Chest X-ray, PA view. Patient: 66 years old, sex M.
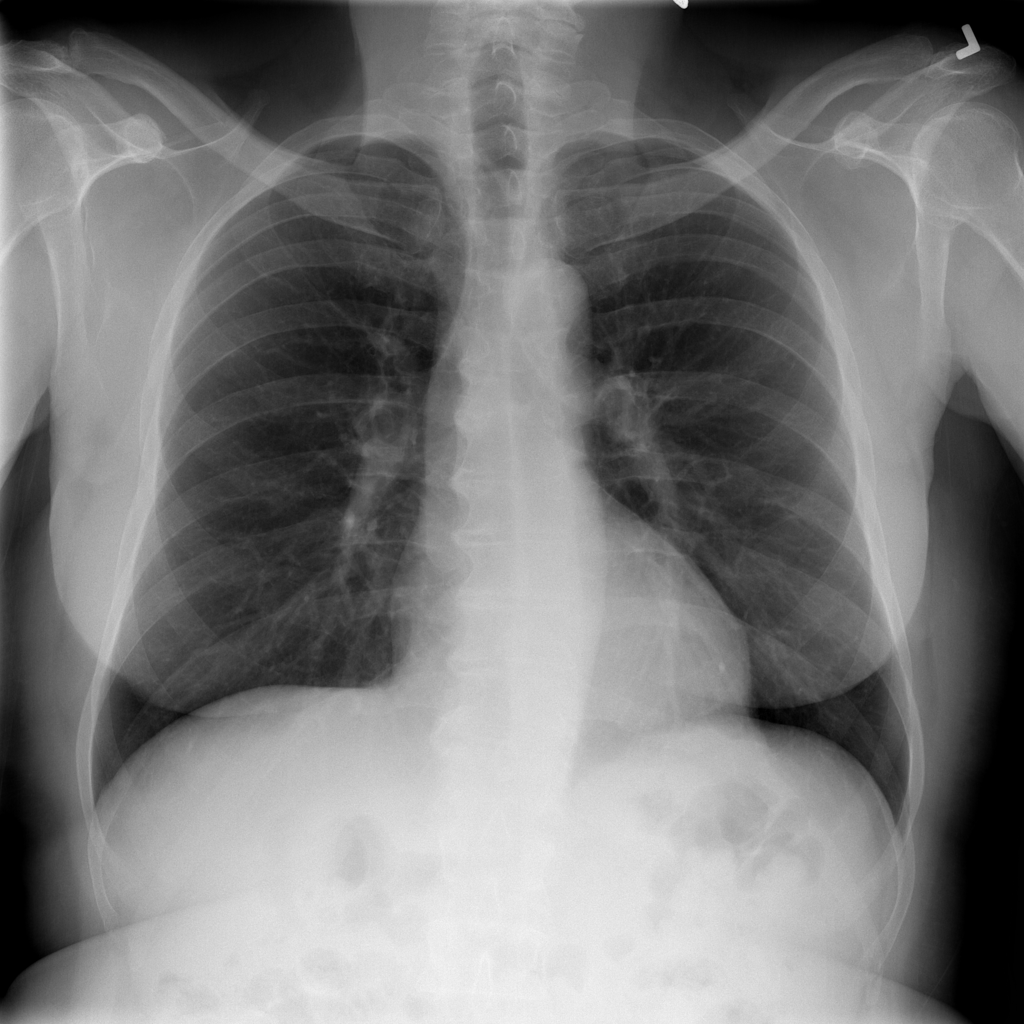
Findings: Infiltration